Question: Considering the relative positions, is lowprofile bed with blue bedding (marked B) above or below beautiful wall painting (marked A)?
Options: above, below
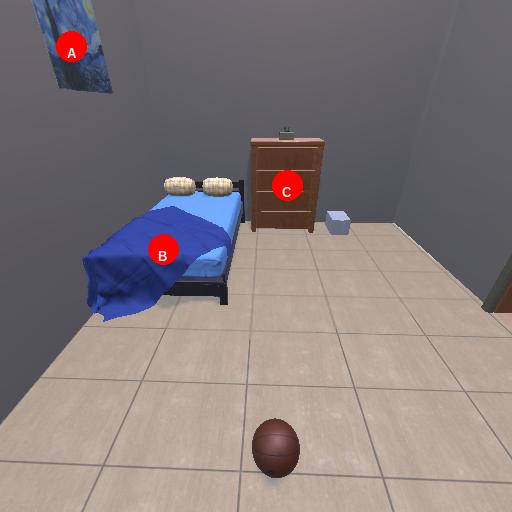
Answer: above